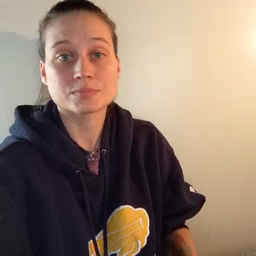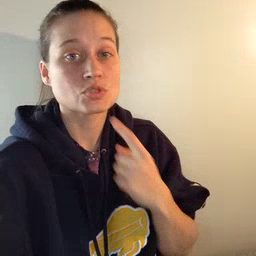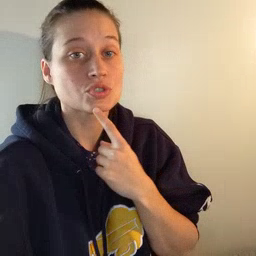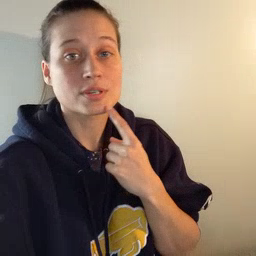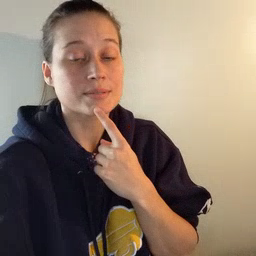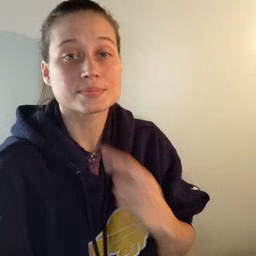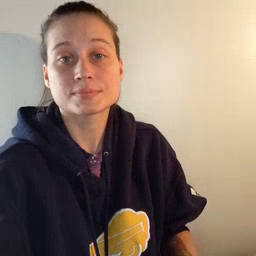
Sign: chin